Question: I have a problem in plotting uneven scale plot on x axis with R
Here is an example:
'''
plot(1:100,1:100)
'''
will give the equal tick space on x axis.
However, I want to show the graph with first half of space showing 1 to 10, and the left half space showing 10 to 100, so the points in the 10 to 100 more dense, and points in '1:10' are easier to see. How to do it with R?
Like this:

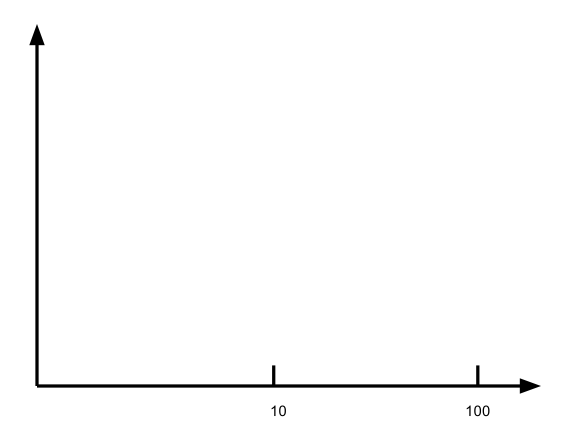
Answer: This is not an easy one-off task to complete. You'll actually need to transform to the scaled data and supply custom tick marked axes. Any reason you haven't considered simply logging the x-axis instead? (supplying the option 'plot(x, y, log='x')' will do that).
What I think you've described is this:
'''
xnew <- ifelse(x<10, x, x/10)
plot(xnew, y, axes=FALSE, xlab='x')
axis(1, at=c(0, 10, 20), labels=c(0, 10, 100))
axis(2)
box()
'''